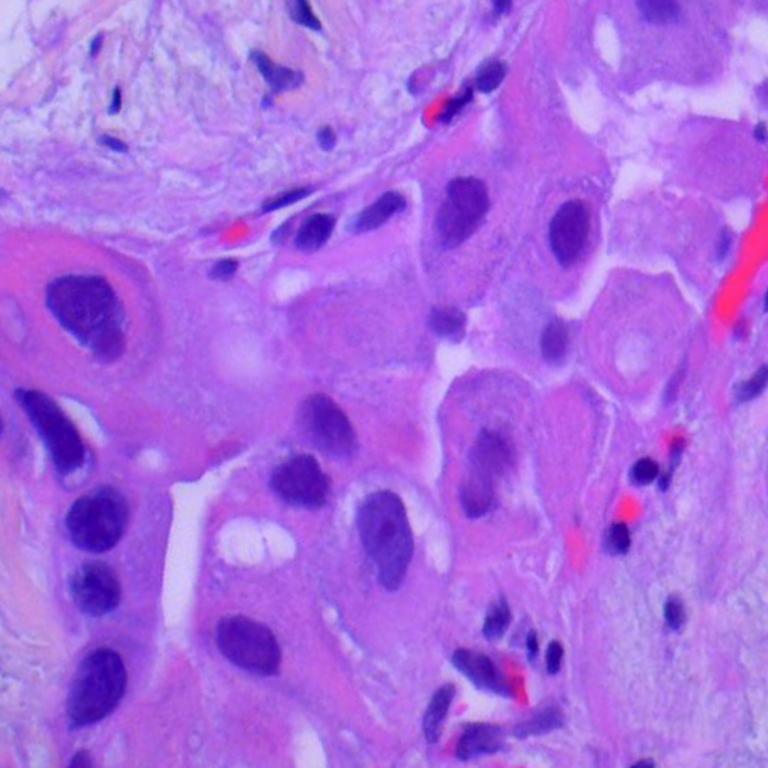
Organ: lung
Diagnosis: adenocarcinomas